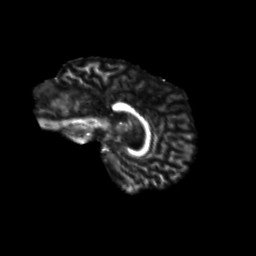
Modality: FA
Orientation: sagittal
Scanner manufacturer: siemens
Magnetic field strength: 3 T
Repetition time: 9.2 s
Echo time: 0.084 s